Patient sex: F
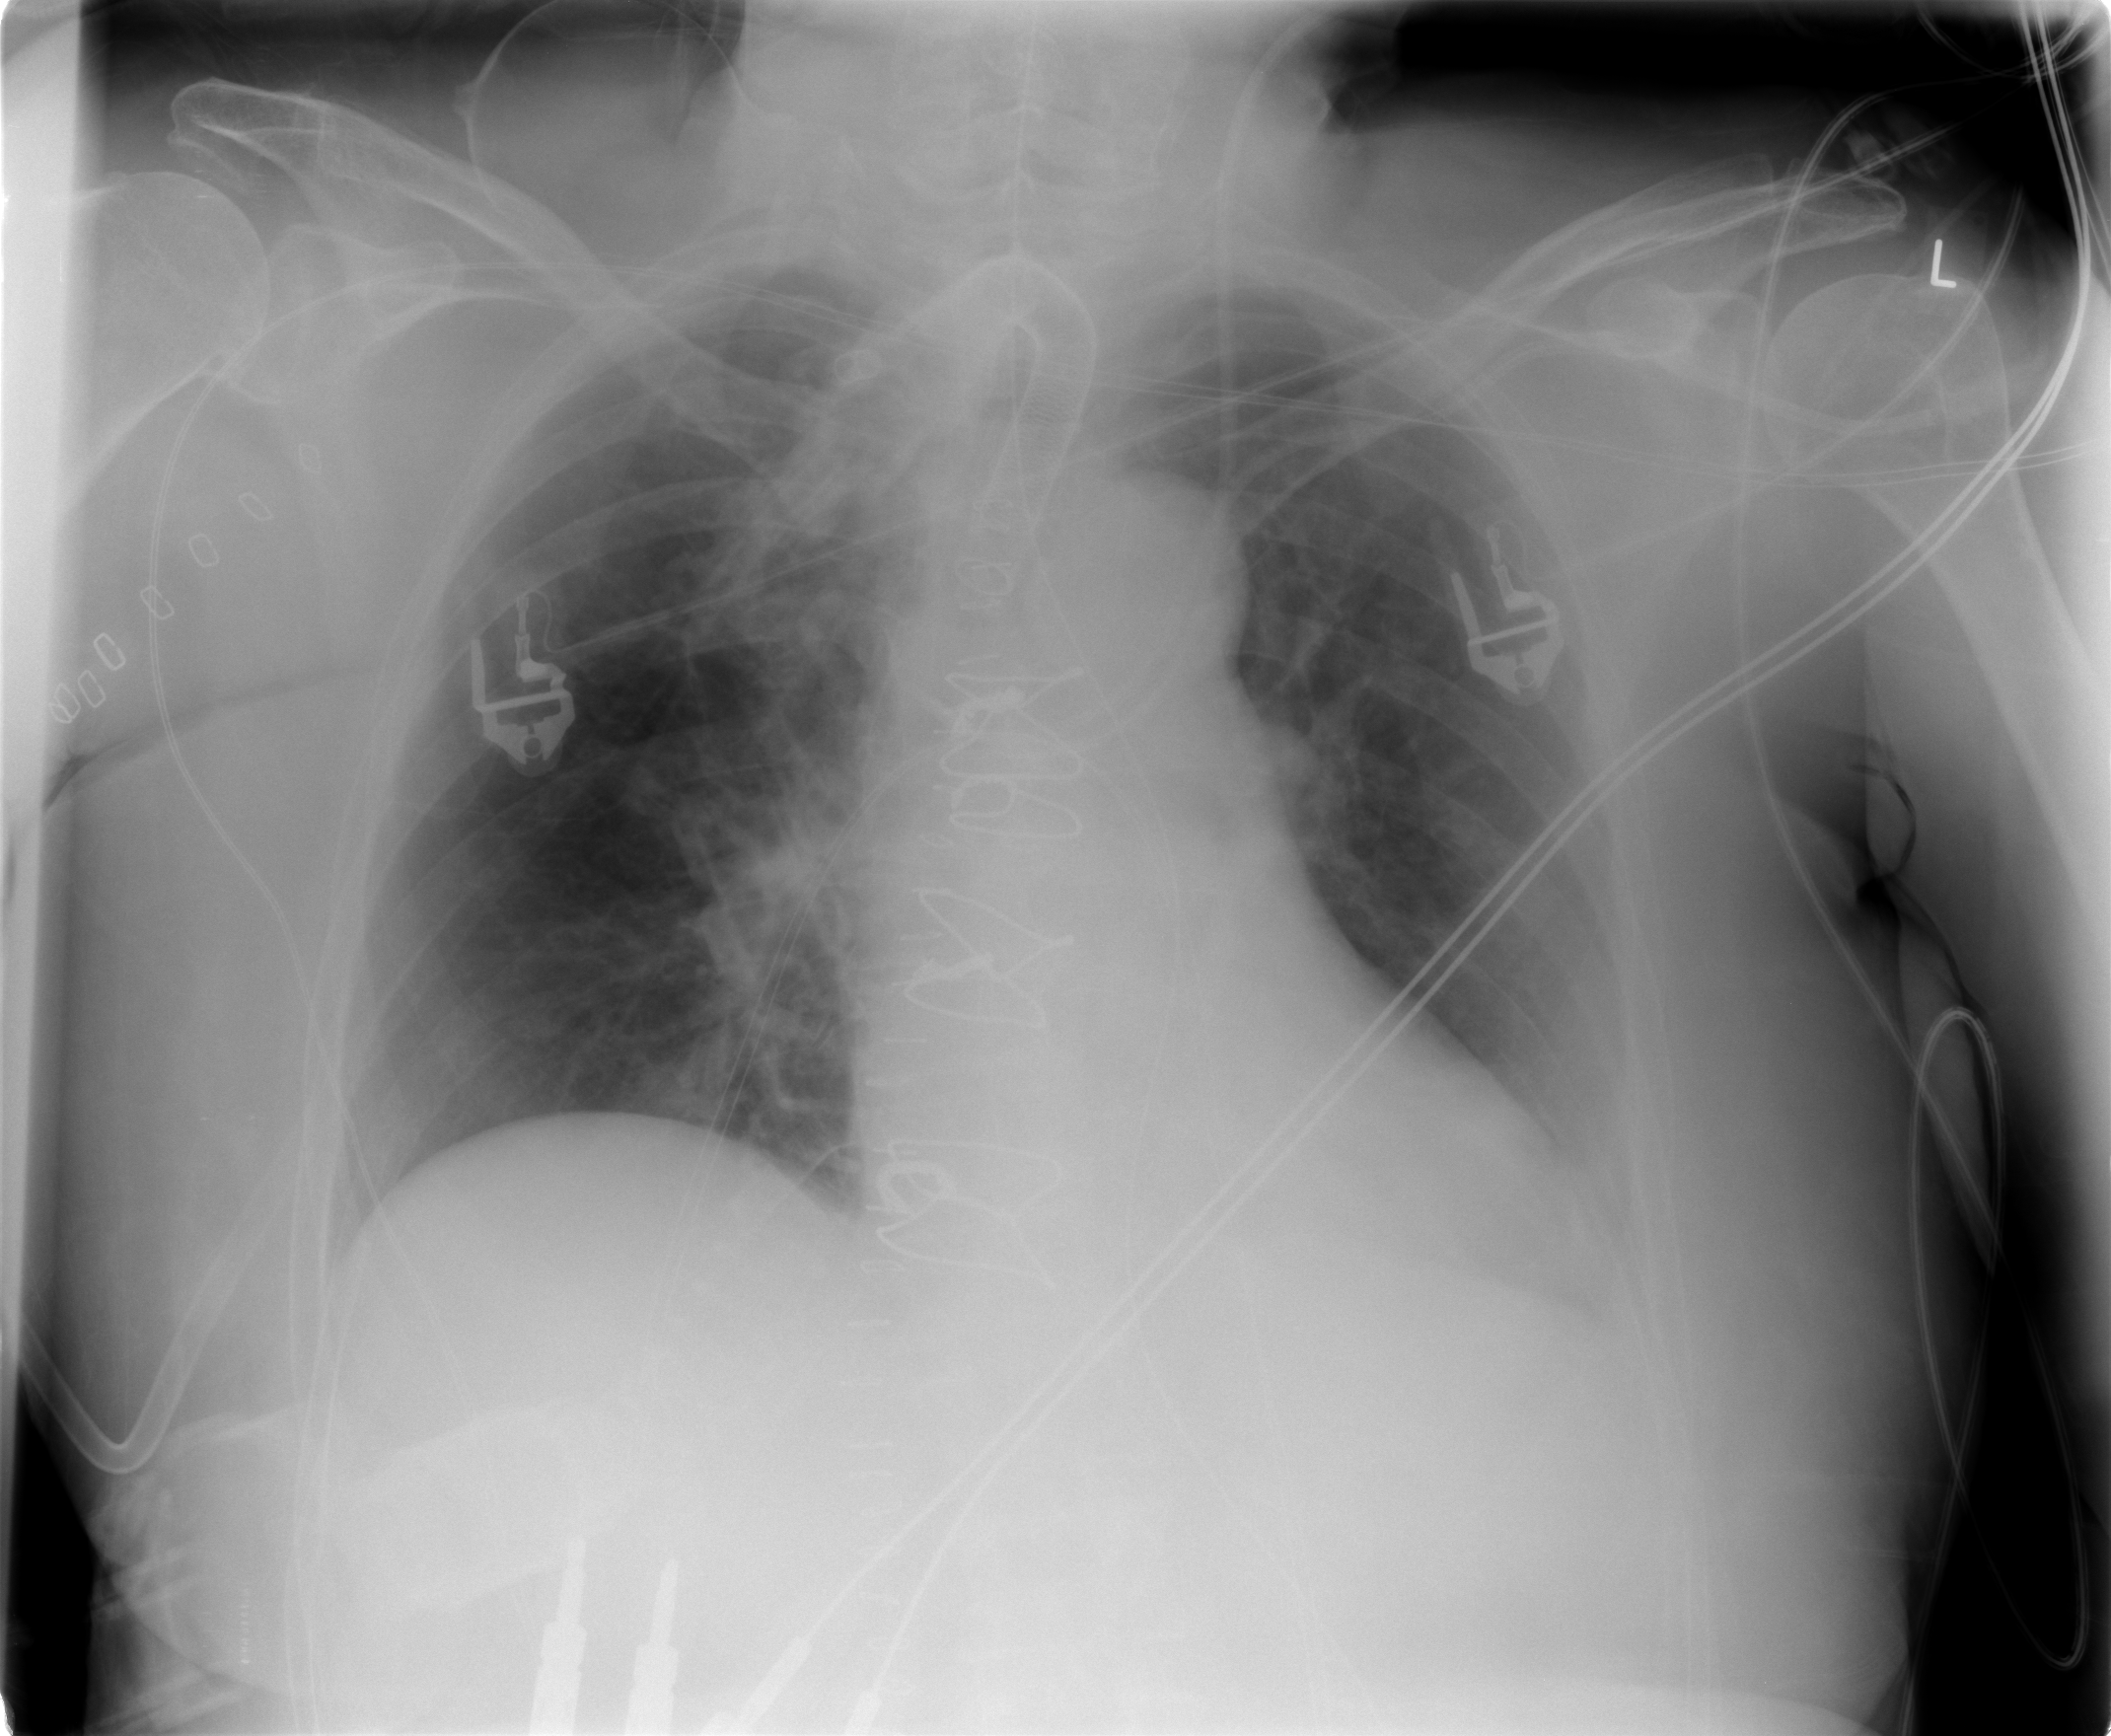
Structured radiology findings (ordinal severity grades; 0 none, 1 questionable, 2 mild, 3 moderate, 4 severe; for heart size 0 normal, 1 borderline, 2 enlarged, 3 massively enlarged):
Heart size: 0
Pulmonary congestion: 0
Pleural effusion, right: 0
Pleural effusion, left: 2
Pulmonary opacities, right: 0
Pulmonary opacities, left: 0
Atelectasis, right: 0
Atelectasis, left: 2